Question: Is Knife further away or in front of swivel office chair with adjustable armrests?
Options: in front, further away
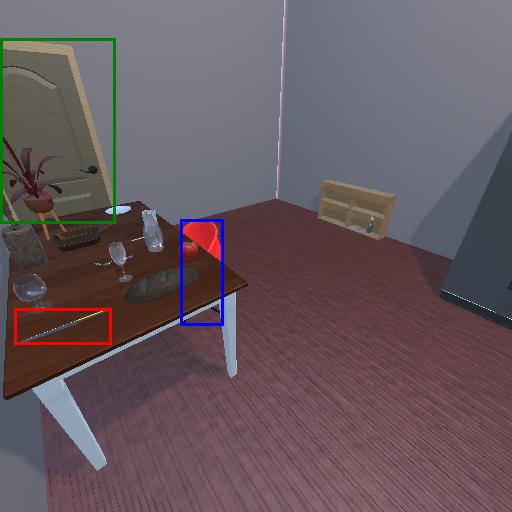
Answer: in front